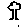
Label: tree